Question: Is it possible to use @Inheritence Annotation and different strategy at different hierarchy ?

'''
The inheritance strategy and the discriminator column are only specified in the root of an entity class
hierarchy or subhierarchy .
'''
But different strategy allowed ?
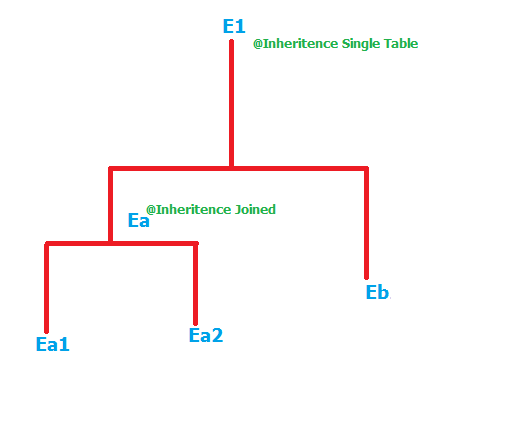
Answer: Mixing inheritance strategies within a single entity inheritance hierarchy is not a supported JPA configuration. The JPA specification states:
> The combination of inheritance strategies within a single entity inheritance hierarchy is not defined by this specification.